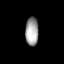
Tissue: lung
Cell type: T cells
Senescence score: 0.2235
Nuclear area (px): 365
Mean DAPI intensity: 159.523